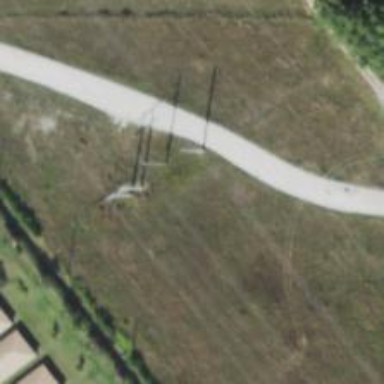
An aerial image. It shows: Power pole.